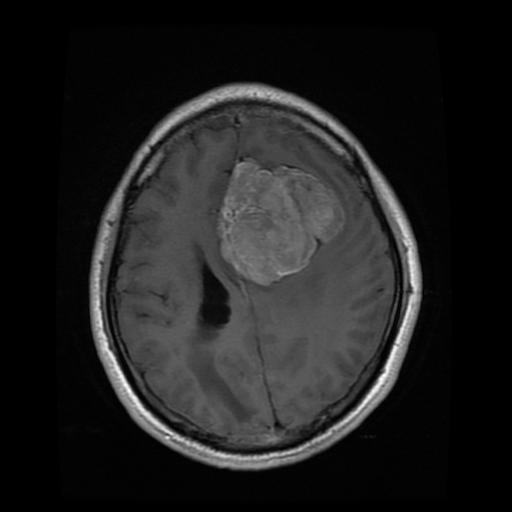
Label: meningioma